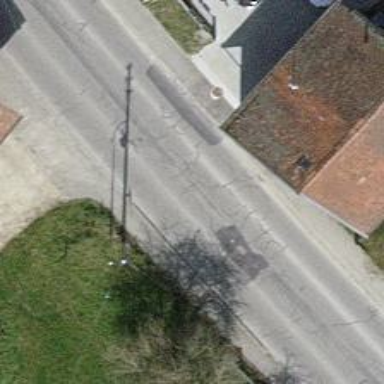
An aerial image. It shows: Secondary road with asphalt surface. There is sidewalk on the left side.